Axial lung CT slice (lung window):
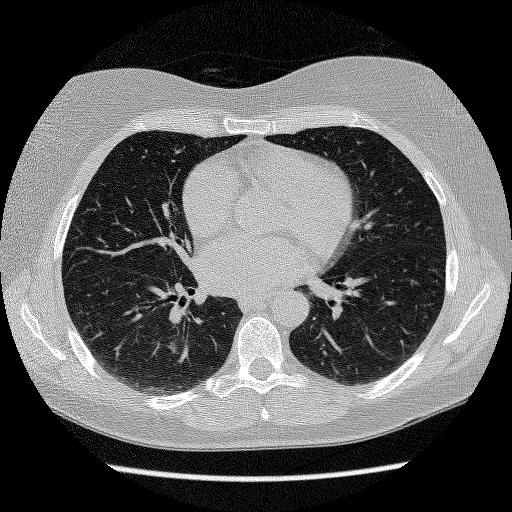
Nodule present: no